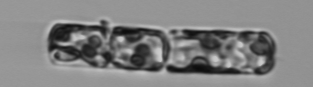
Label: Guinardia_delicatula